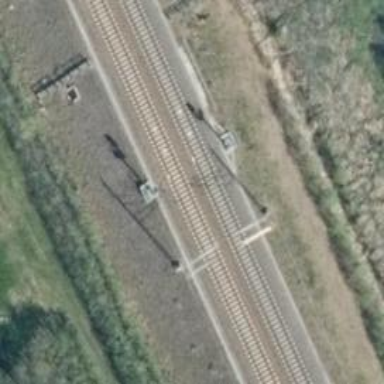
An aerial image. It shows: Railway signal.